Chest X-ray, PA view. Patient: 37 years old, sex F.
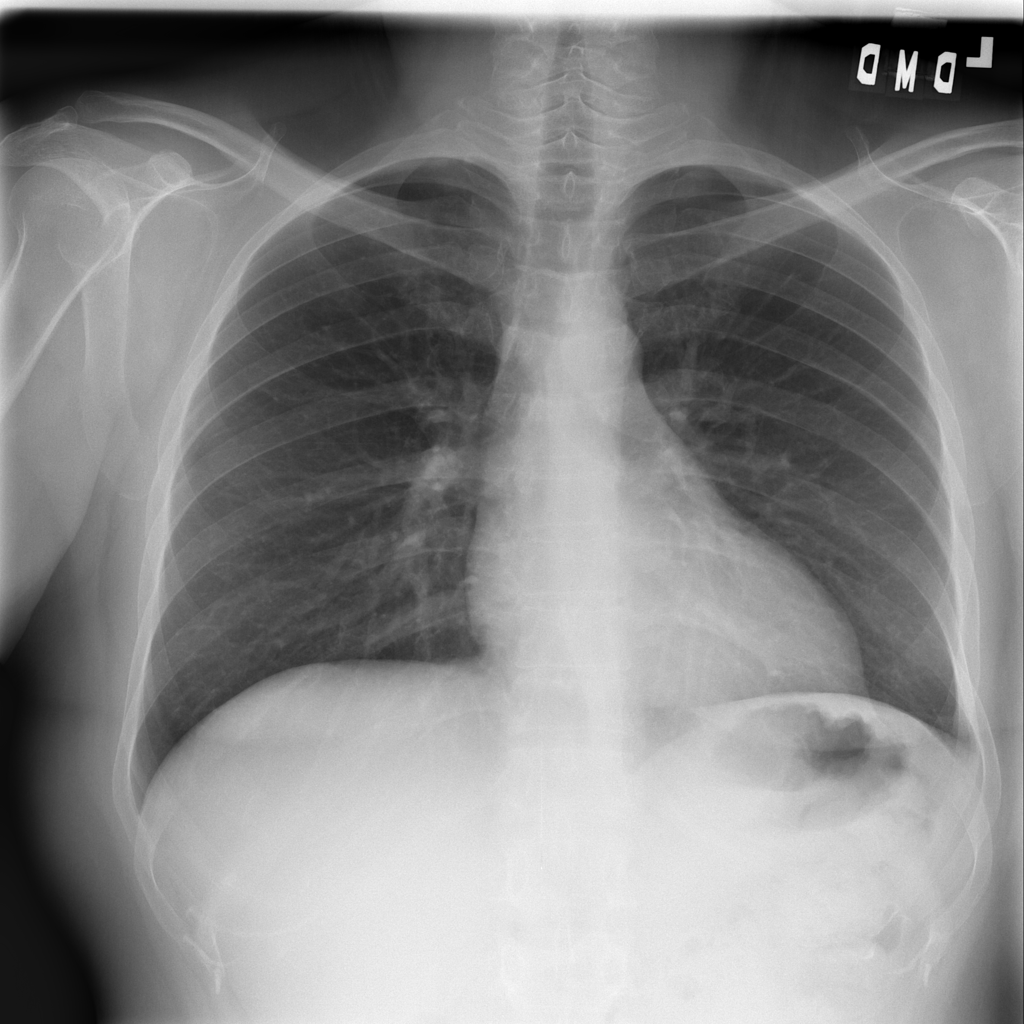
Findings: No Finding